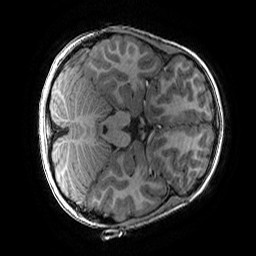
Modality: T1w
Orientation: axial
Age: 9
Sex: female
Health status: ill
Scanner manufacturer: ge
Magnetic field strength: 3 T
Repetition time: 0.007664 s
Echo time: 0.00342 s